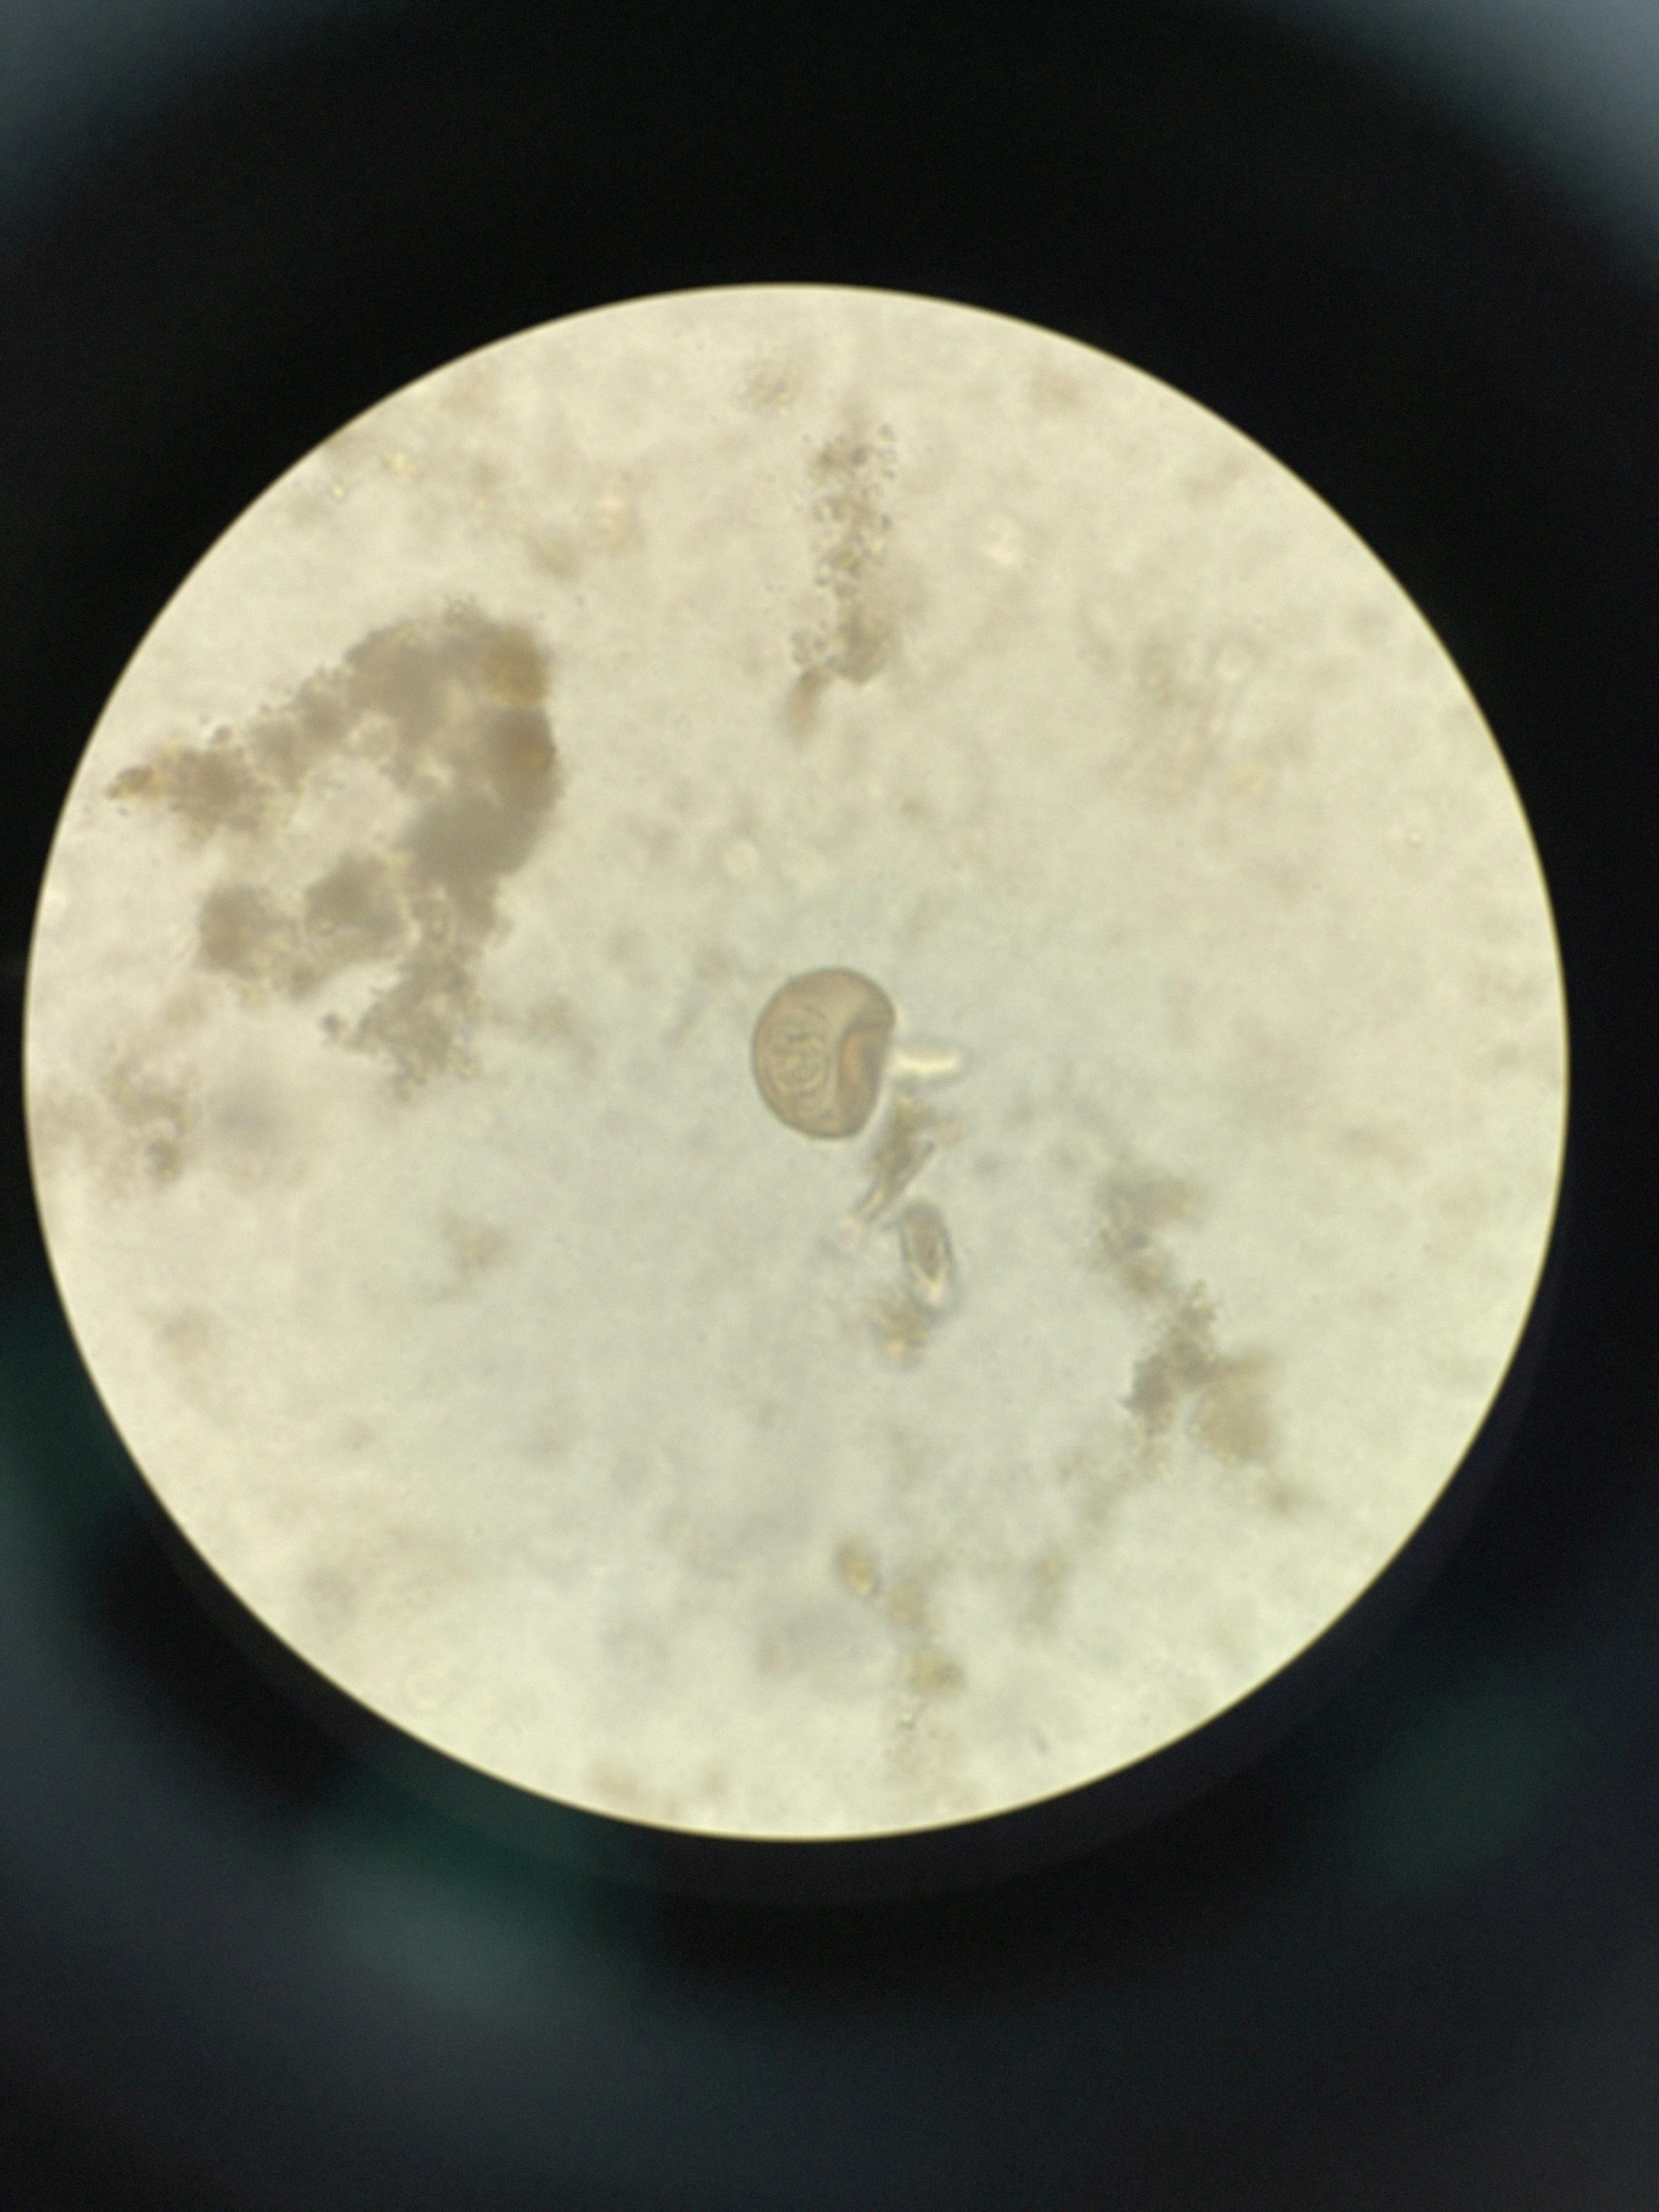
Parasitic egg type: Hymenolepis diminuta